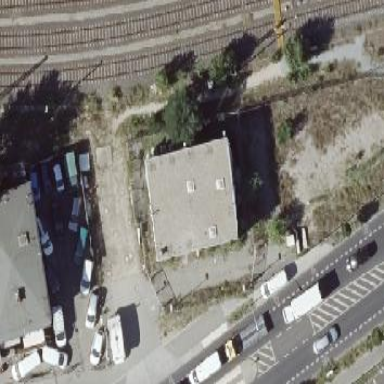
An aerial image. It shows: Railway building.